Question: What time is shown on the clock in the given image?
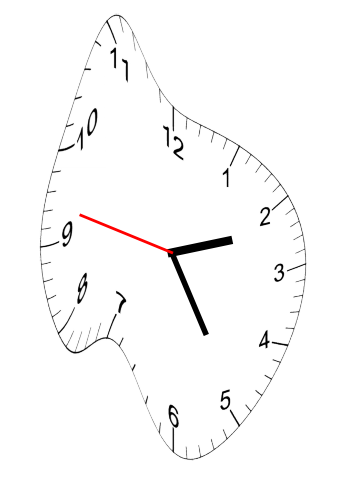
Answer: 02:24:47